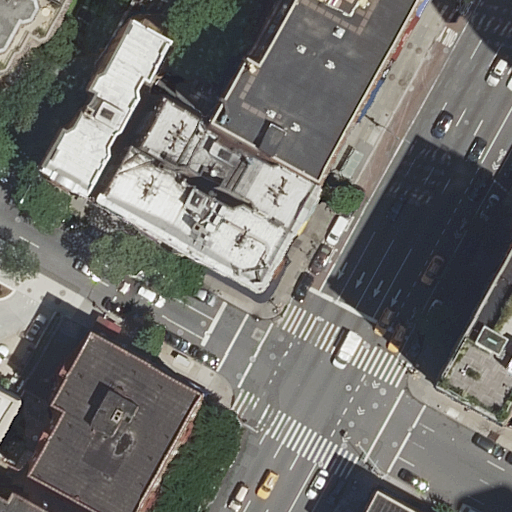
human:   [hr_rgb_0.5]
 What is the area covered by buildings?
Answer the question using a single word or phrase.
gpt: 3822m2

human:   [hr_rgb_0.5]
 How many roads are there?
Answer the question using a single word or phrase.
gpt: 6

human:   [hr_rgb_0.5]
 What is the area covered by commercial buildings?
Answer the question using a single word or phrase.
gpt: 0m2

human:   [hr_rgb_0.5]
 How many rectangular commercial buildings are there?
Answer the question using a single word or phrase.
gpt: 0

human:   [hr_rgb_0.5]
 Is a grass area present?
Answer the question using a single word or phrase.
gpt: yes

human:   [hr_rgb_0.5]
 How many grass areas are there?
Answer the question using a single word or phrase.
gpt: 1

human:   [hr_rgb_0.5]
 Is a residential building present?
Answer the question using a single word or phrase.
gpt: yes

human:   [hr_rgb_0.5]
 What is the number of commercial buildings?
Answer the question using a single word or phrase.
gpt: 0

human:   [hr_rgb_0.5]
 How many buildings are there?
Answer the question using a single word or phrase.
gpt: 10

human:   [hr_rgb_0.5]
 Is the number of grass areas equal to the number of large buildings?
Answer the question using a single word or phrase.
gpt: no

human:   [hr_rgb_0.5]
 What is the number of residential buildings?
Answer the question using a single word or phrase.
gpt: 10

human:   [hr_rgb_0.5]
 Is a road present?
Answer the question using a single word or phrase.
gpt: yes

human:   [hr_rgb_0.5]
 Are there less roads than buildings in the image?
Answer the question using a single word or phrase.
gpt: yes

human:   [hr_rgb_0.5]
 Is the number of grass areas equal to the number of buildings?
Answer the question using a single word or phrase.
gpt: no

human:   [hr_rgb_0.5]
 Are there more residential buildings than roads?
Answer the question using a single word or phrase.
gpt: yes

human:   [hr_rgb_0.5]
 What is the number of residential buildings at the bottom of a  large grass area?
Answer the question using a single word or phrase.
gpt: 0

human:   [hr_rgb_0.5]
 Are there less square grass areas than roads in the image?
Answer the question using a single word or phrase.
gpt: yes

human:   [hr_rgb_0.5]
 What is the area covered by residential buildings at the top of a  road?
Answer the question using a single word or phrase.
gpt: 2907m2

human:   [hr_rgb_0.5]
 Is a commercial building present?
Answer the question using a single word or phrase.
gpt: no

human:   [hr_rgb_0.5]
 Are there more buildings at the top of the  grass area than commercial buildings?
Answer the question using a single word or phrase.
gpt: no

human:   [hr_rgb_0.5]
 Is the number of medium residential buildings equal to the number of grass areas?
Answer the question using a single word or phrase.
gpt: no

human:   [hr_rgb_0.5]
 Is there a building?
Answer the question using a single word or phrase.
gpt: yes

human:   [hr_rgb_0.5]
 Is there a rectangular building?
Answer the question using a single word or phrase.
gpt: yes

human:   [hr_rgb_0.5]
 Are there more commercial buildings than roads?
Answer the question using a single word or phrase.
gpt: no

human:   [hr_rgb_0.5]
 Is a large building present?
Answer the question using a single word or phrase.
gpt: yes

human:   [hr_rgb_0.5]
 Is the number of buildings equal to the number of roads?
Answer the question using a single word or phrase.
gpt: no

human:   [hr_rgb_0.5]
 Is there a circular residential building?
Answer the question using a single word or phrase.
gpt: no

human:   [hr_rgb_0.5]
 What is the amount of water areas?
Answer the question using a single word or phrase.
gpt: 0

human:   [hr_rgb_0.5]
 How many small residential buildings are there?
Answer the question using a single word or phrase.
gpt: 3

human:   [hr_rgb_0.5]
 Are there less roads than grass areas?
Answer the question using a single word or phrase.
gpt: no

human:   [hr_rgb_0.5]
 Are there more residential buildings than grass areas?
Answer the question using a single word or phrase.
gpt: yes

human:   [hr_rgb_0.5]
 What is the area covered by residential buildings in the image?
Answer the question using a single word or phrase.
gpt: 3822m2

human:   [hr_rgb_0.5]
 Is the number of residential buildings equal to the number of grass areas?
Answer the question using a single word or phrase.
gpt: no

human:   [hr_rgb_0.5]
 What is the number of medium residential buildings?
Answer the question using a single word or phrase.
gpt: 4

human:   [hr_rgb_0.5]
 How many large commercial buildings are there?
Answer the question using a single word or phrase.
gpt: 0

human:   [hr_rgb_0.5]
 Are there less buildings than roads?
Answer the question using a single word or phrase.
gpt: no

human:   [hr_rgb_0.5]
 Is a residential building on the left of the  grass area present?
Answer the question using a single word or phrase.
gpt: yes

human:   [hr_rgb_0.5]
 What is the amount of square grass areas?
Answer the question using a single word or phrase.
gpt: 0

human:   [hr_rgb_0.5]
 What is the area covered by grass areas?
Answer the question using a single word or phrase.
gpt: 44m2

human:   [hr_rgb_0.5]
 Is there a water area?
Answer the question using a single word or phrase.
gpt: no

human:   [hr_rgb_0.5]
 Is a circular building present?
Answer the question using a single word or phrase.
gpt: no

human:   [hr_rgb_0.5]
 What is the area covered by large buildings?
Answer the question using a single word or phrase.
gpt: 2393m2

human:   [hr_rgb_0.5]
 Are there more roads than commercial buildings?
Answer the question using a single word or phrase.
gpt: yes

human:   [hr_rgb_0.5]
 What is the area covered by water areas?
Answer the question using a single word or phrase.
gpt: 0m2

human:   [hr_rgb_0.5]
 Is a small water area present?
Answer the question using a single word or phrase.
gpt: no

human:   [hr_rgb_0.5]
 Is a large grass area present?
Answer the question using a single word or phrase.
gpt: no

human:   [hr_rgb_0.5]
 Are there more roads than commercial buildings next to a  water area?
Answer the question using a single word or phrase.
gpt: yes

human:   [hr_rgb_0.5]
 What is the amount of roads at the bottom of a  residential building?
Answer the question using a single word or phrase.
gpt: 5

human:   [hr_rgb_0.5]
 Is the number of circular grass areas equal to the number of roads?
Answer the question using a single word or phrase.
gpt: no

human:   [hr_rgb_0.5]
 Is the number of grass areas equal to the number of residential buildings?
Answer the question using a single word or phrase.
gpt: no

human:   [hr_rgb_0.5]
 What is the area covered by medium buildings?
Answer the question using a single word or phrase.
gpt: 1373m2

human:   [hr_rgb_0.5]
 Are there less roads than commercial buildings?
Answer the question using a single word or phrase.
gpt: no

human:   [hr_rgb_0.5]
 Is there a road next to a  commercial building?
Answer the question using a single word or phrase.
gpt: no

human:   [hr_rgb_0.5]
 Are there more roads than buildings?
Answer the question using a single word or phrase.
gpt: no

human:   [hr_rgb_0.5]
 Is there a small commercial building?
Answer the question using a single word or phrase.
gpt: no

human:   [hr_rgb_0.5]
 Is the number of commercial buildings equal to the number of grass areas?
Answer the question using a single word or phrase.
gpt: no

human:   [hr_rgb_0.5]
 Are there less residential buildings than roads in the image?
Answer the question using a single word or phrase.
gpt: no

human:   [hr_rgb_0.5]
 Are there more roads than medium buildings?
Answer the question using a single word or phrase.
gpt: yes

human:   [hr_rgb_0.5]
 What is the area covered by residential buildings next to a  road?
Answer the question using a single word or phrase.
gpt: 3822m2

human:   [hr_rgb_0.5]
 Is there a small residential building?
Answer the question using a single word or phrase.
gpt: yes

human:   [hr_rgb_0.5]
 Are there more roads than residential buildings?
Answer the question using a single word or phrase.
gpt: no

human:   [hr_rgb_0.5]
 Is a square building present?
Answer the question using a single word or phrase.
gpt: no

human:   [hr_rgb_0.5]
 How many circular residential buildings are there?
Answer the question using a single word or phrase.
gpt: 0

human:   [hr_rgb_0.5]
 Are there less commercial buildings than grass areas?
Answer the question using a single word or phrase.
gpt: yes